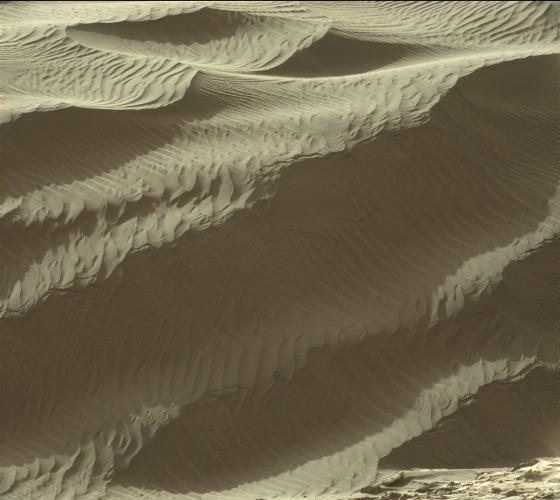
Terrain classes present: Gravel / Sand / Soil, Shadow